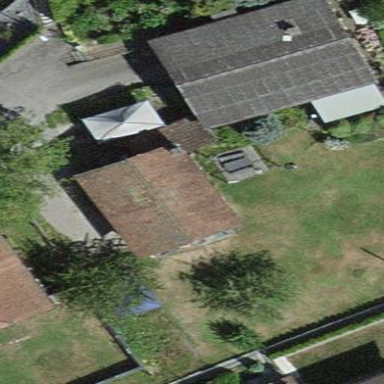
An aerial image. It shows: Garage with tiled roof.